Brain MRI, modality: ceT1
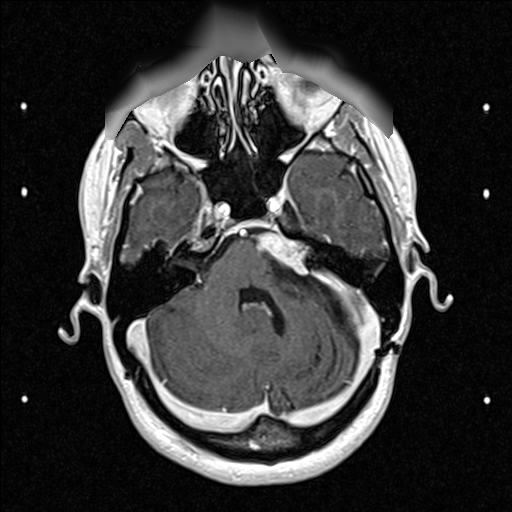